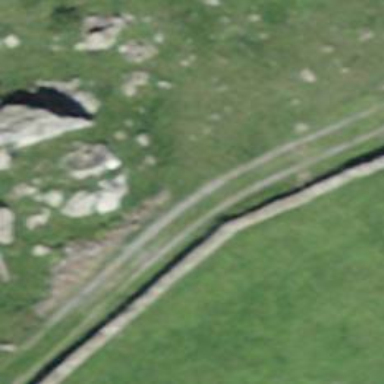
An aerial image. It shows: Wall barrier.